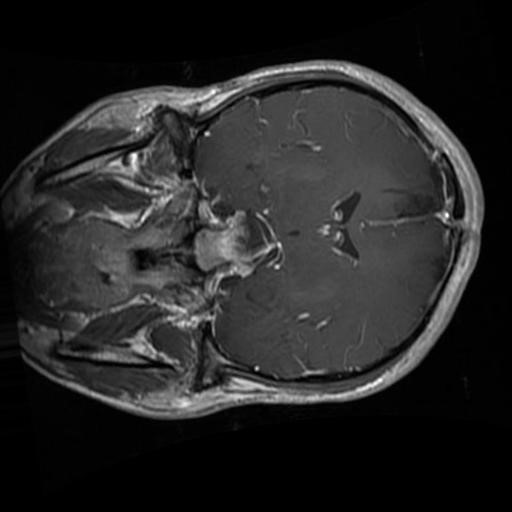
Label: brain_glioma